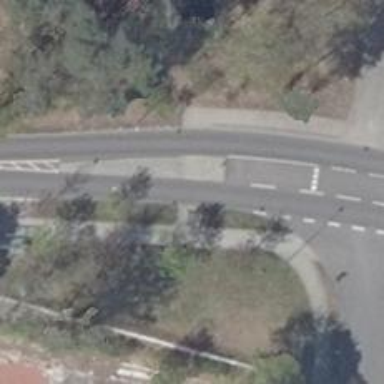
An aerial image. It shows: Smooth asphalt road in residential area.